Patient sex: F
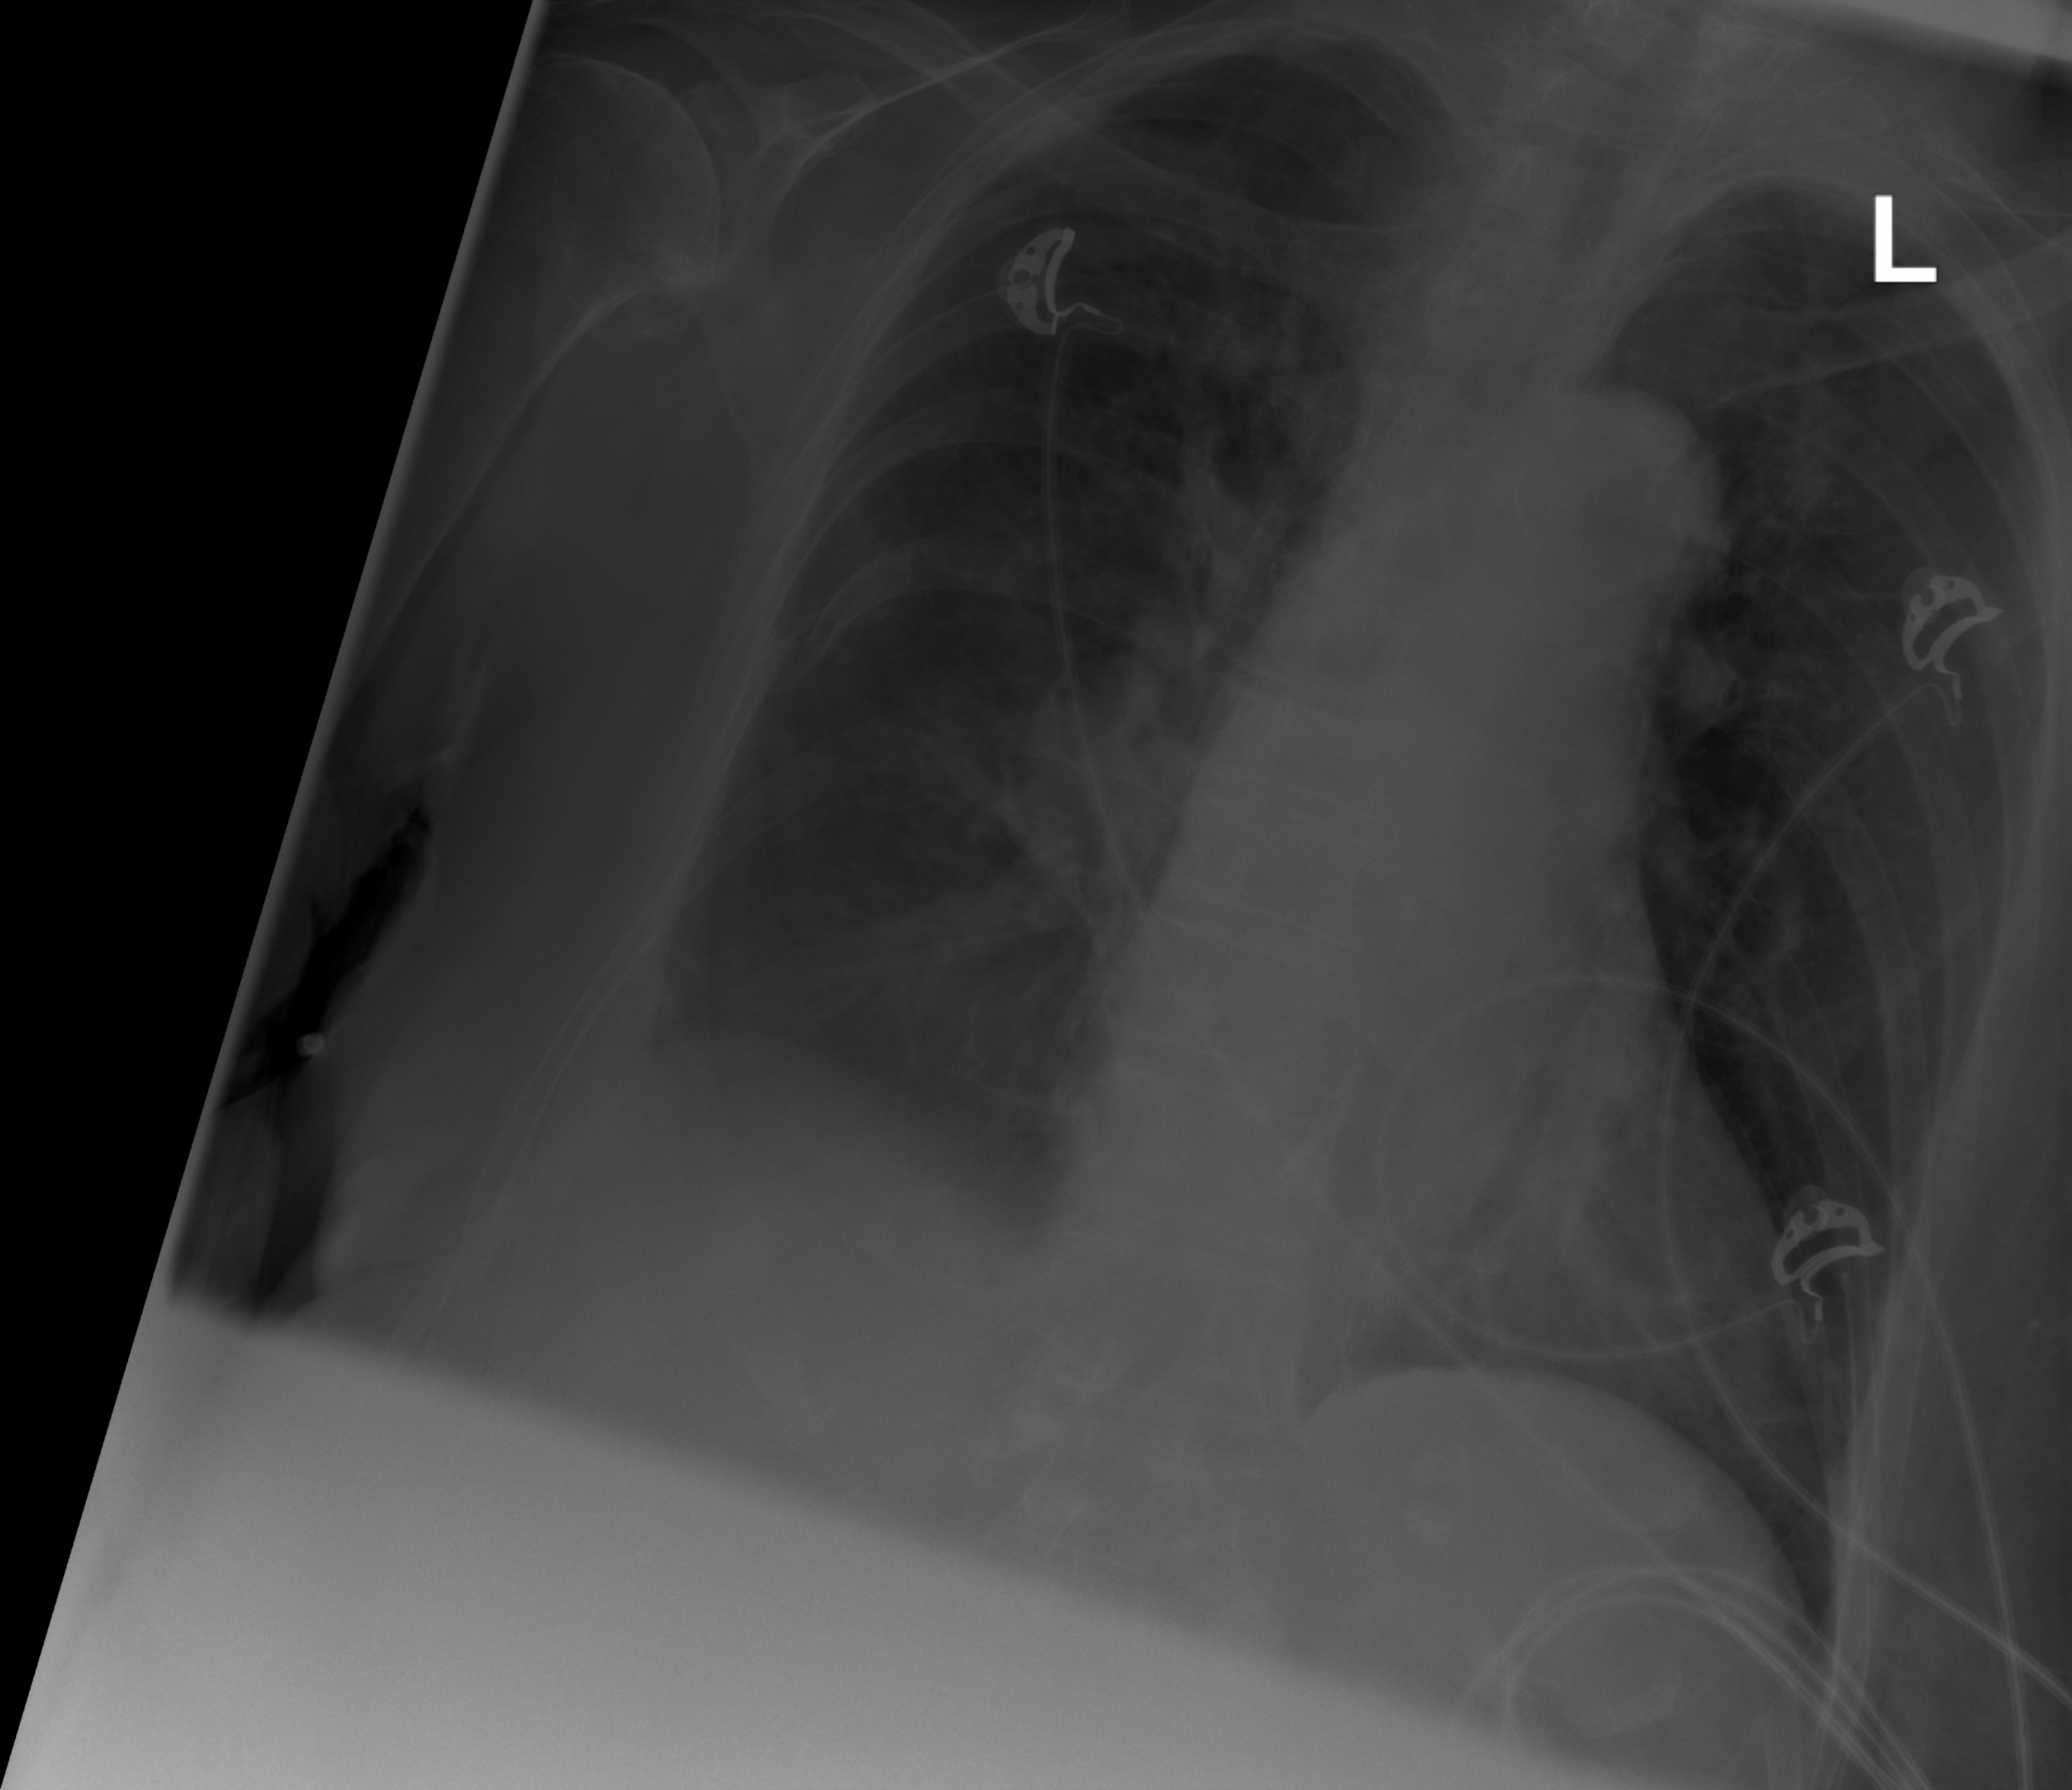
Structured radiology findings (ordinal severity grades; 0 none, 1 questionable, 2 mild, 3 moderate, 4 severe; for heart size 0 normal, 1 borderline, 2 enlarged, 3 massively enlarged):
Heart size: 0
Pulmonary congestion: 0
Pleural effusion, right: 2
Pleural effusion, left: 0
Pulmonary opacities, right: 2
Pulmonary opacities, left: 0
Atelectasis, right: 2
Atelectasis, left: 0